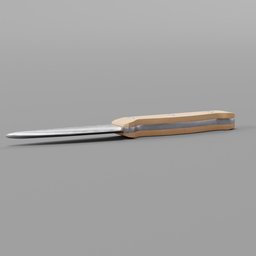
Label: tools